Field crop: maize
Growth stage: 2
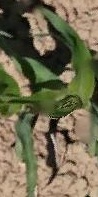
Species: maize